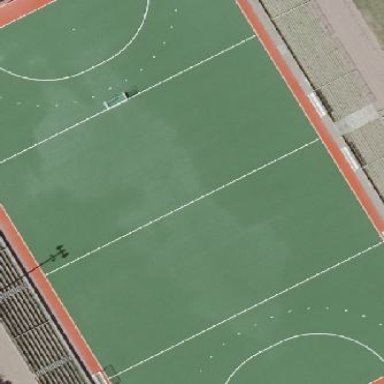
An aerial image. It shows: Stadium dedicated to field hockey.